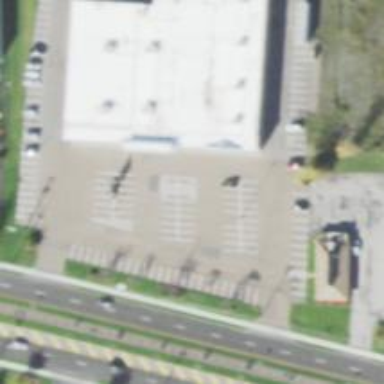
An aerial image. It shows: Fitness center located in leisure land.